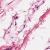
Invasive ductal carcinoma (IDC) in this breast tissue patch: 0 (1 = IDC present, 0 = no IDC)